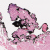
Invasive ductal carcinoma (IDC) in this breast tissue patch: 0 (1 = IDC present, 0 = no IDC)